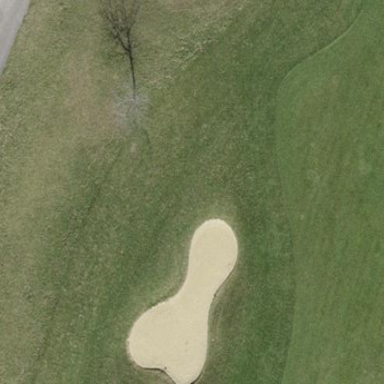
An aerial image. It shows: Sandy area is golf bunker.